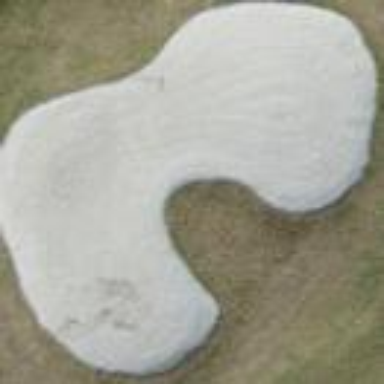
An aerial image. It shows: Golf bunker filled with natural sand.